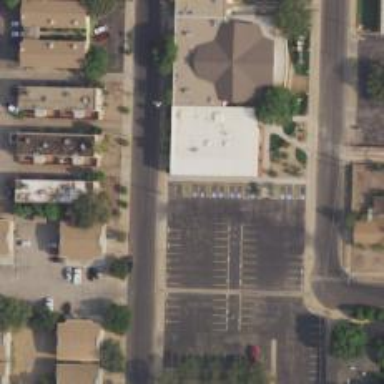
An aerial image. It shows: Parking space is available.